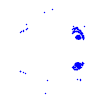
Particle: pion